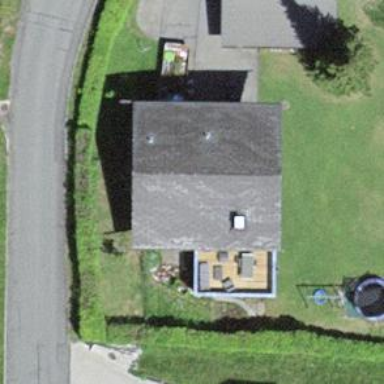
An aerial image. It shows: Simple and straightforward house.